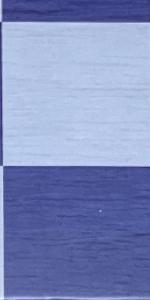
Label: Empty